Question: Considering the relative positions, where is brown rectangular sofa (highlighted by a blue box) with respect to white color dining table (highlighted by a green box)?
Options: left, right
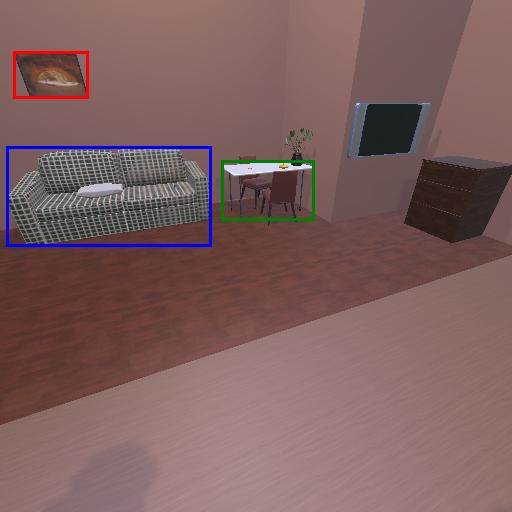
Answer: left